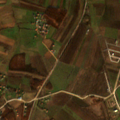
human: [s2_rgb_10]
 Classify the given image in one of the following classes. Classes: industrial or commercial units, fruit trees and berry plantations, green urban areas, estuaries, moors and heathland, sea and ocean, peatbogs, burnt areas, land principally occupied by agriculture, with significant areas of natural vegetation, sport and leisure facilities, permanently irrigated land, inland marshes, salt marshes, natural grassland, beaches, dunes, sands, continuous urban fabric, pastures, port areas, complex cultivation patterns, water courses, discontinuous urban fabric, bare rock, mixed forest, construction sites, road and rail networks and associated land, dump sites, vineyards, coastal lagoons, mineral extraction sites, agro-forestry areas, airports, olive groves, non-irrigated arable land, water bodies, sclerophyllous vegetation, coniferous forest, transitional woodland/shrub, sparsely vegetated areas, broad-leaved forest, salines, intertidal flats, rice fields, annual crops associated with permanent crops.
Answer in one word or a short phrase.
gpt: discontinuous urban fabric, non-irrigated arable land, complex cultivation patterns